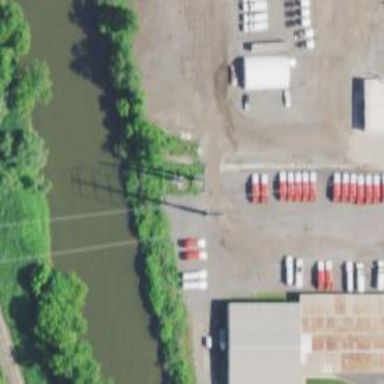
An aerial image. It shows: Power tower.